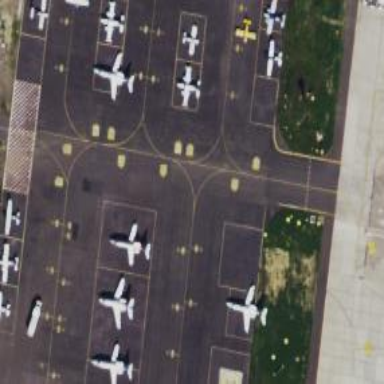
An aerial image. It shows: View of taxiway at the airport.